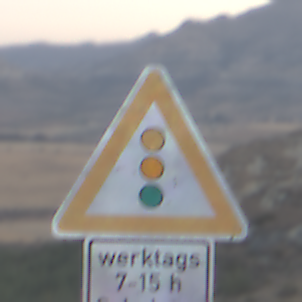
Verkehrszeichen: Lichtzeichenanlage
Zusatzzeichen unten: ZeitangabenMitBeschraenkungAufWochentage10
Umgebung: Outdoor, Nature
Tageszeit: SunriseSunset
Wetter: PartlyCloudy
Licht: Natural
Jahreszeit: NotSpecified
Kontrast: HighContrast